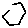
Label: hexagon